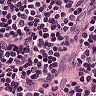
Metastatic tissue present: no